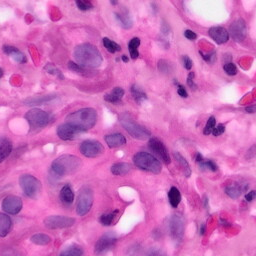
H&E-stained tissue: Pancreatic